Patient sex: F
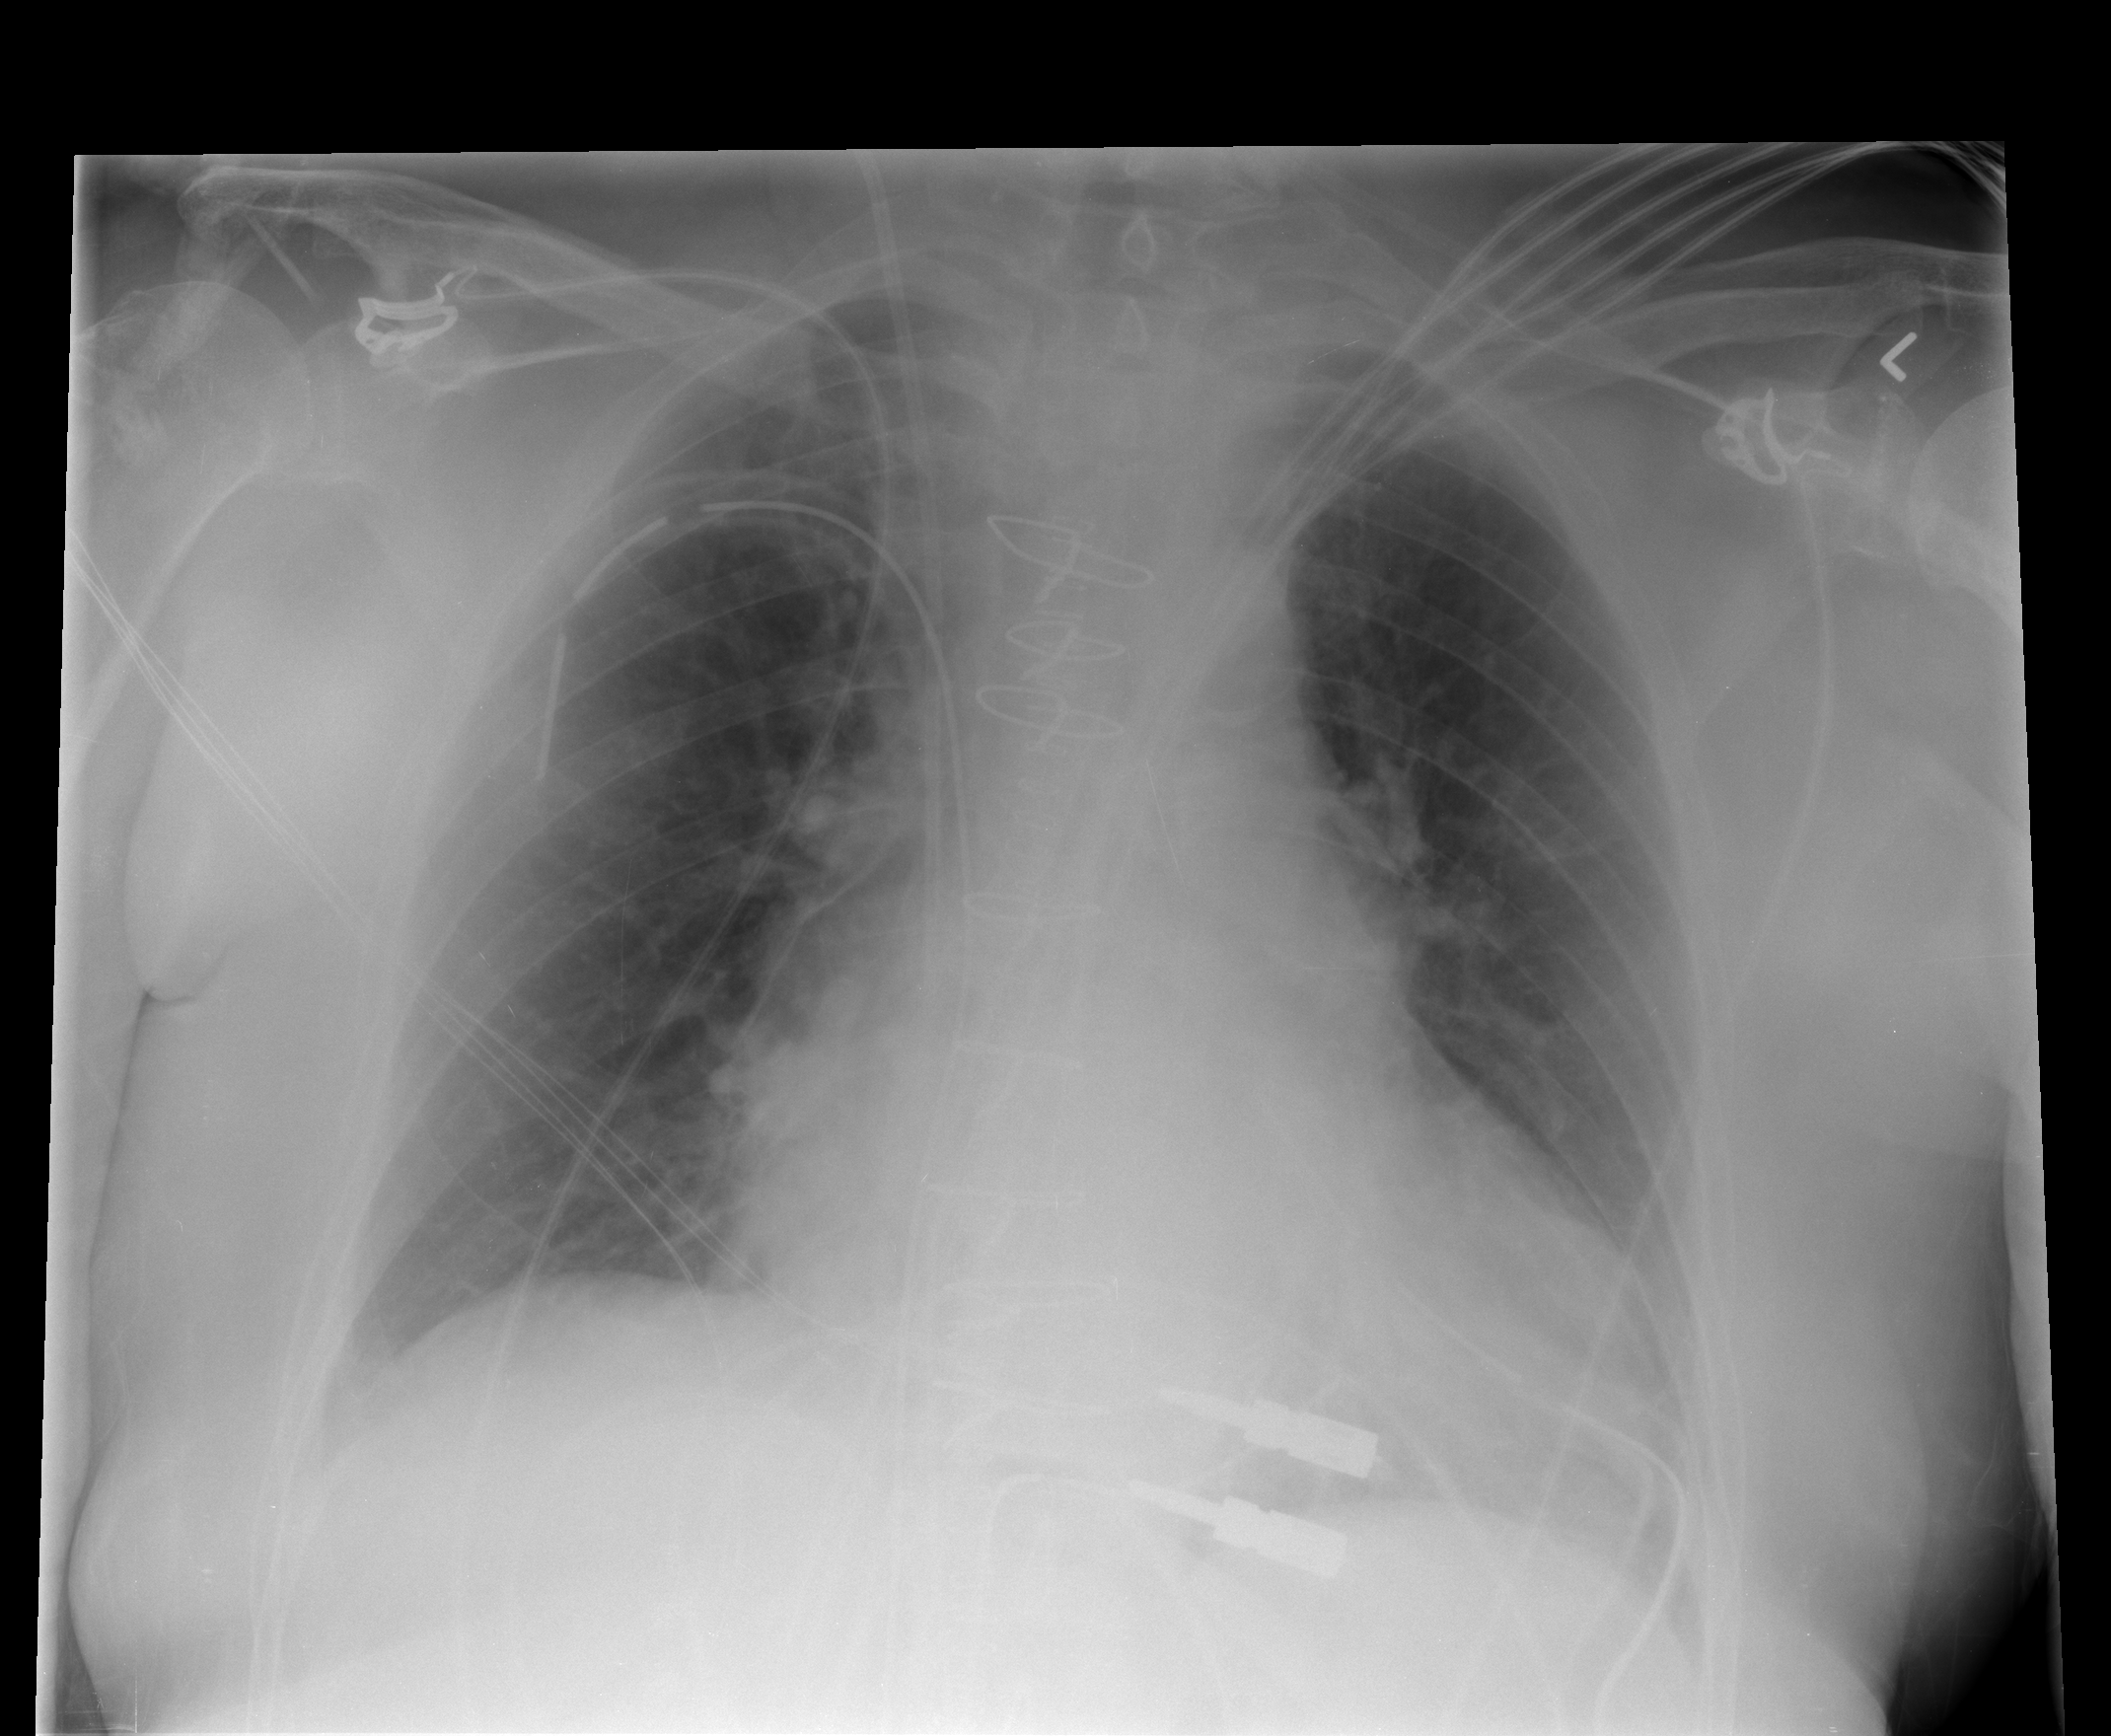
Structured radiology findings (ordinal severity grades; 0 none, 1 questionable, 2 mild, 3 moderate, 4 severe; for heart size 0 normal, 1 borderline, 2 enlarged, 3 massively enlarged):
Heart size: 2
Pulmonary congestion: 1
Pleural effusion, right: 1
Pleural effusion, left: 1
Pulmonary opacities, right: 0
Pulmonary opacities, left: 0
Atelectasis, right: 1
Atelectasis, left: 2